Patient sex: M
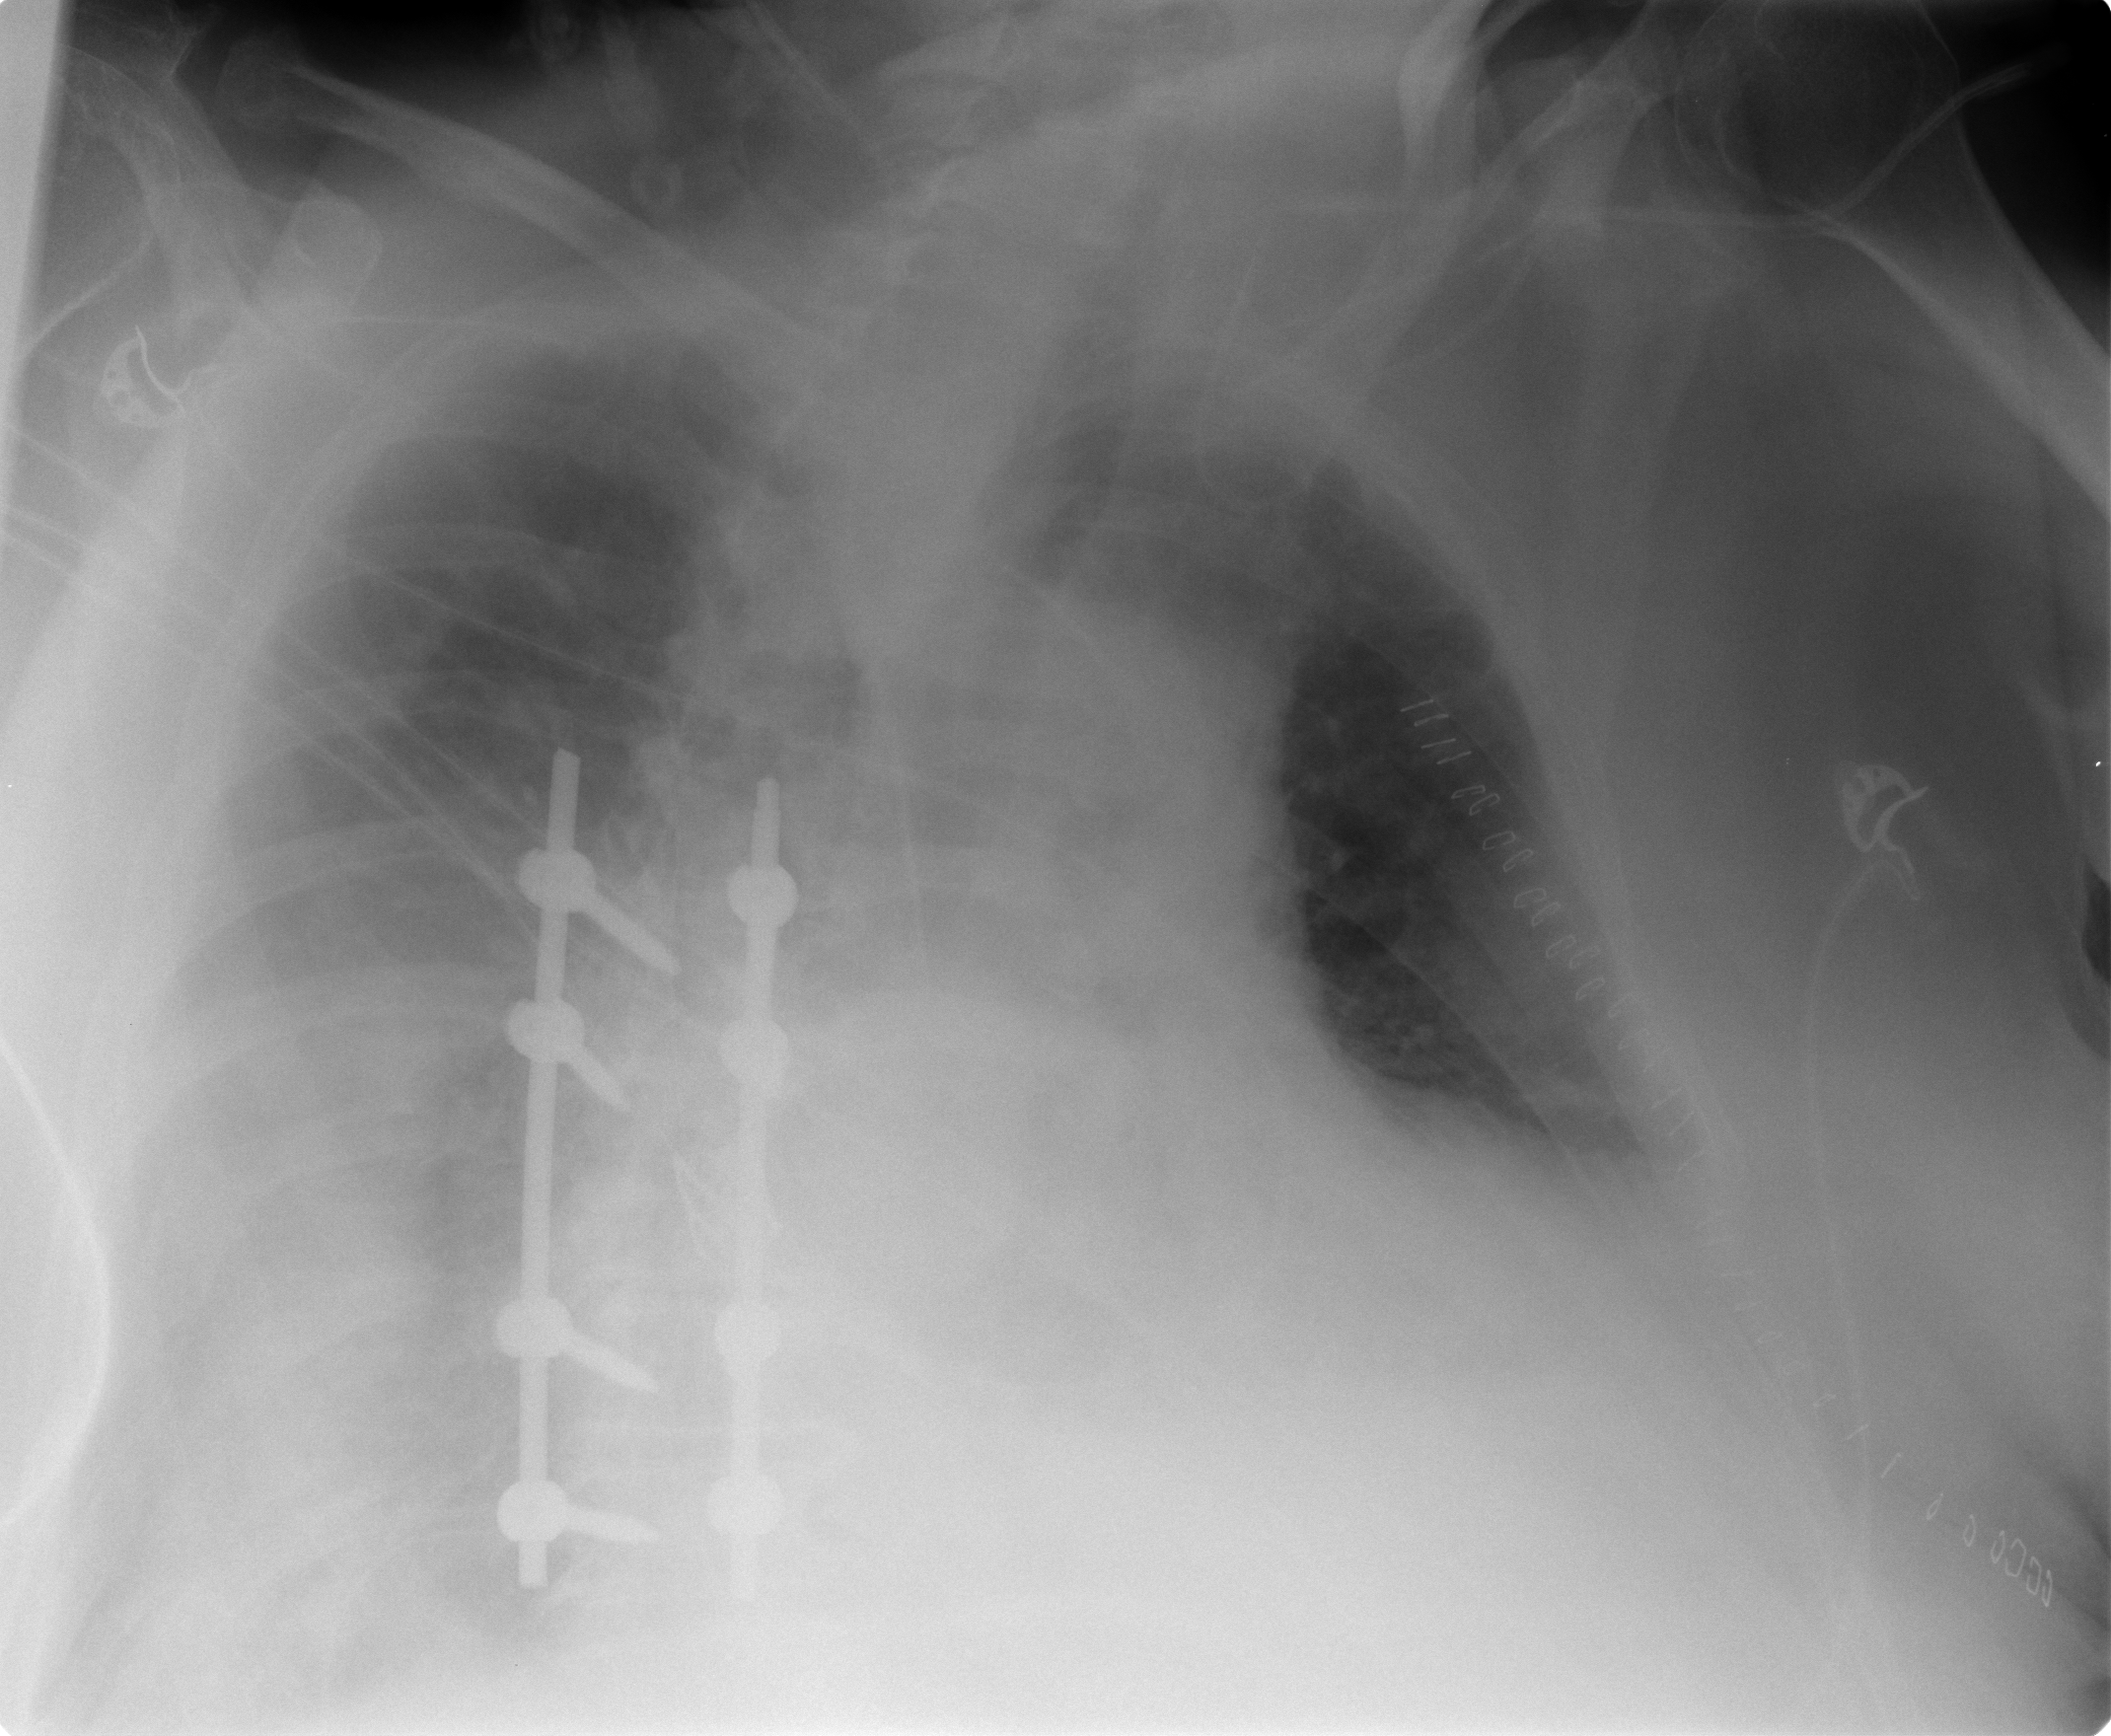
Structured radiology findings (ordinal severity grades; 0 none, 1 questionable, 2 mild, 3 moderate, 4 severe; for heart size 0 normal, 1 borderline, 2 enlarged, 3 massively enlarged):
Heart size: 2
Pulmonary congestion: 2
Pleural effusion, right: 3
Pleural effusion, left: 2
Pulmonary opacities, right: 1
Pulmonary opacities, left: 1
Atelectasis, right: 3
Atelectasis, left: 2